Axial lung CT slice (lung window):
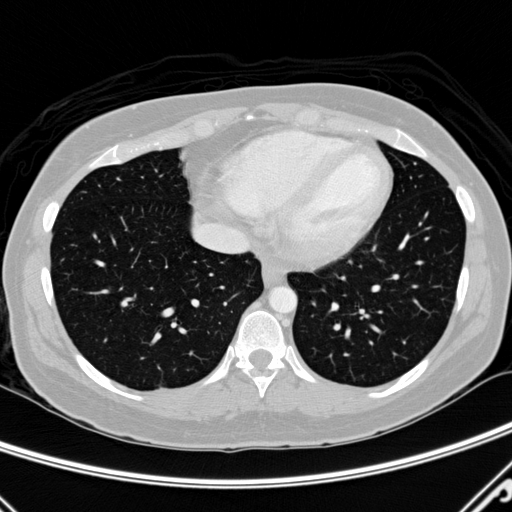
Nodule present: yes
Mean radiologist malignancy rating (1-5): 3